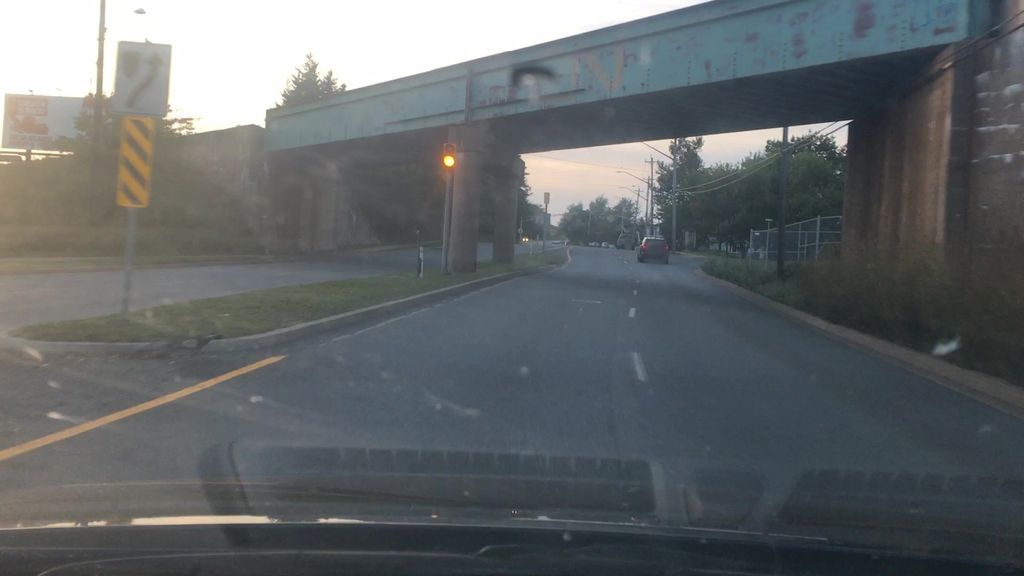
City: halifax